Interaction volume radius: 10 \u00c5
Interaction volume height: 10 \u00c5
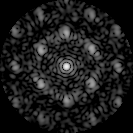
Disorder parameter: 0.5098